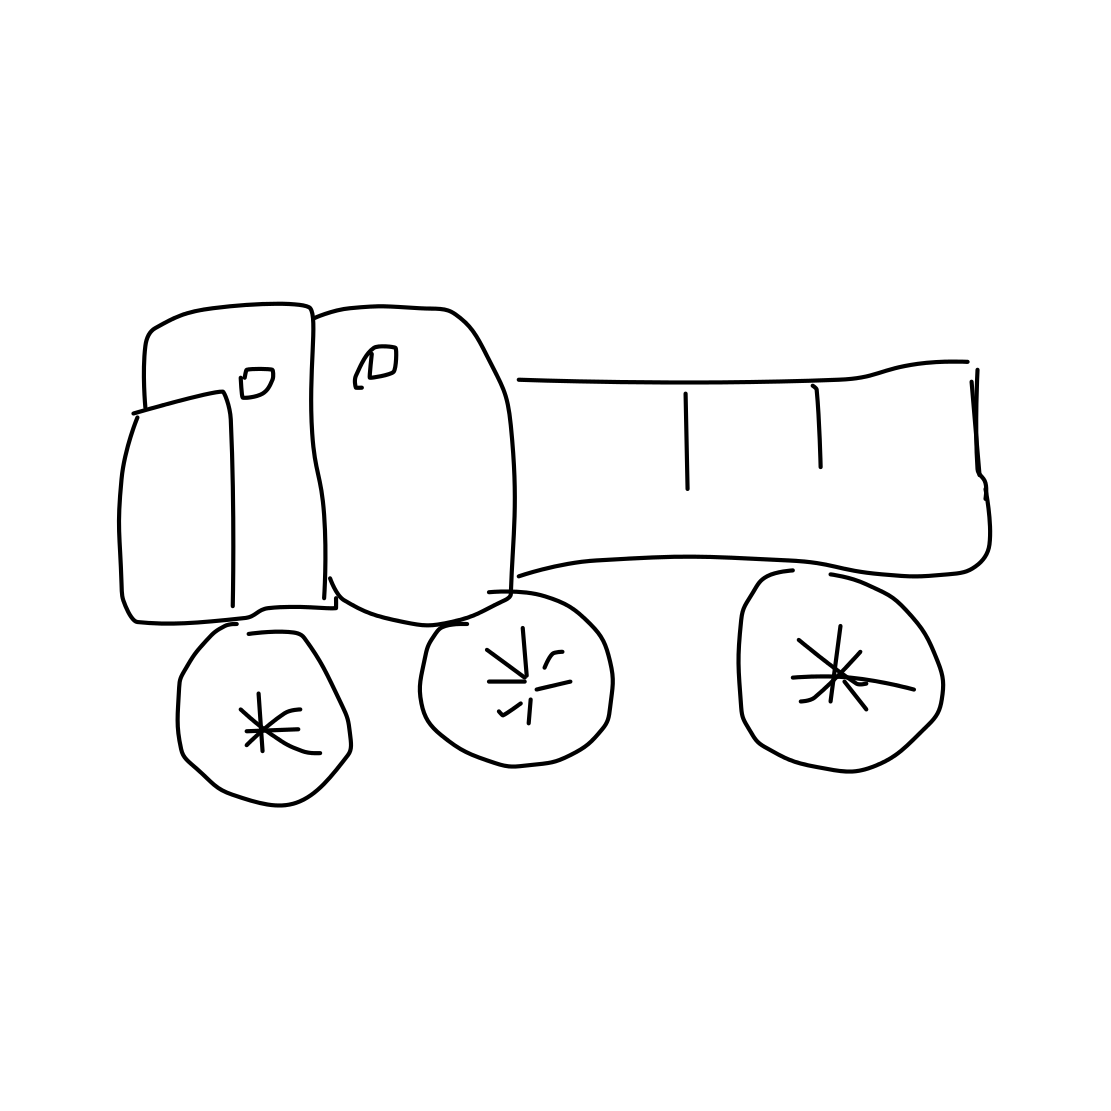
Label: tractor